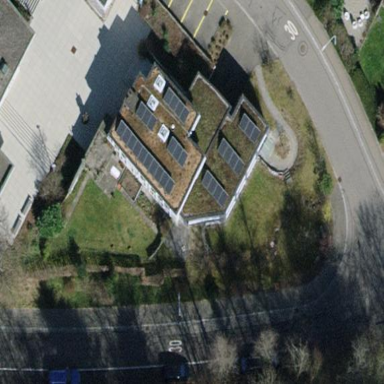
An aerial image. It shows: Building with flat roof.